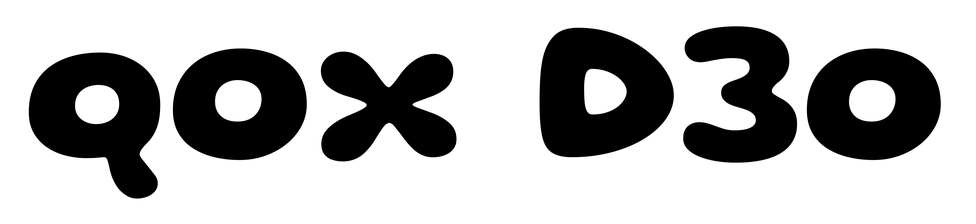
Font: Gluten_Bold